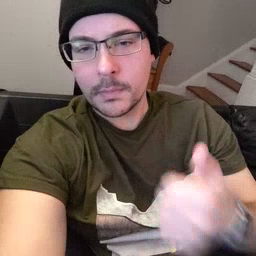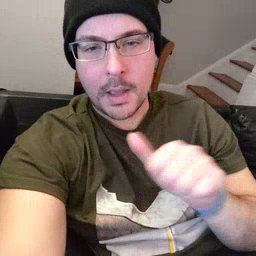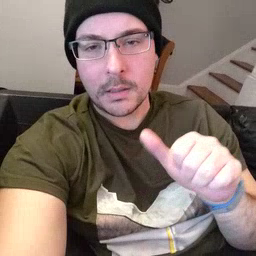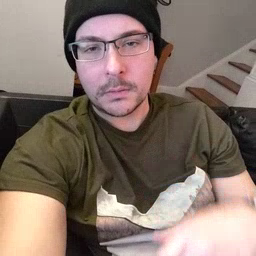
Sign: any